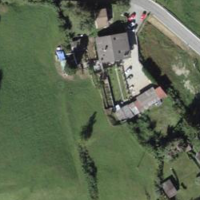
EUNIS habitat code: 24
Species observed at this site:
Aruncus dioicus